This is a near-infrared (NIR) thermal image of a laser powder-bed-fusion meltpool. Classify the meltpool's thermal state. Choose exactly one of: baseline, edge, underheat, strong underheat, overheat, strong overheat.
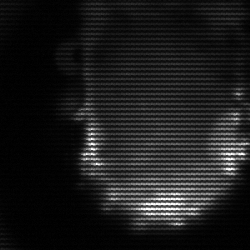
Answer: baseline